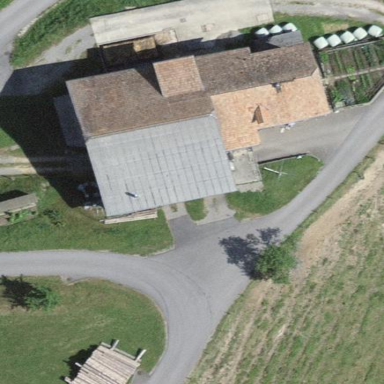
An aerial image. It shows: Farmyard area.